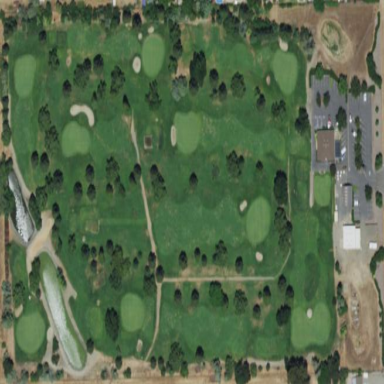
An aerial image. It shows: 9-hole golf course in the leisure land.